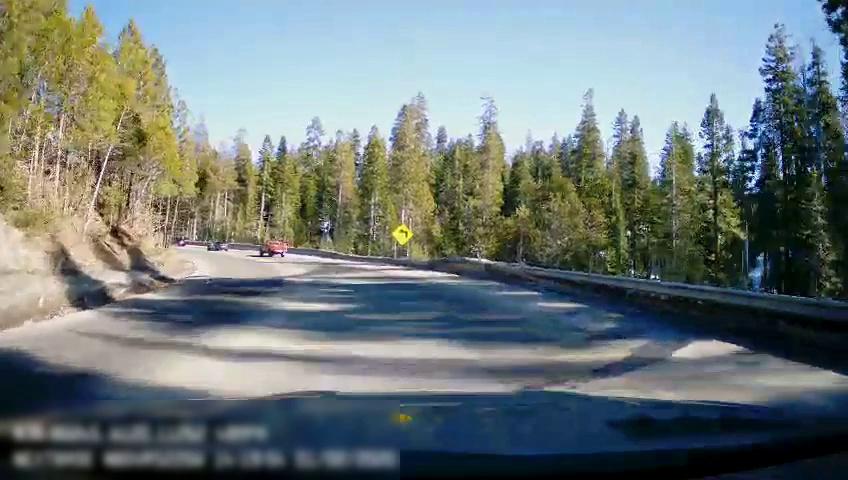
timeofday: Day
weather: Sunny
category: Drivable Space
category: Vehicles | Truck
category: Vehicles | Car
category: Traffic | Signs